Question: I've writing an app (kind of game) with words. So, I have WordsVC with 'CollectionView' (where every cell is a word). And when word (cell) is long tapped, I want to show popover with translation beside the cell.
But I can't add segue to cell (Xcode give me an error, kind of "can't compile").
So, I'm segueing from 'CollectionView' to TraslationVC(popover). And that is problem, because popover pops up in view collection's left top corner (I need beside tapped cell).
I couldn't fine answer, by searching. What can I do to achieve it?
Here's some code:
Preparation for segue in WordsVC:
'''
override func prepare(for segue: UIStoryboardSegue, sender: Any?) {
// for another segue
if segue.identifier == "fromWordsToWin" {
if let wvc = sender as? WordsViewController {
if let winVC = segue.destination as? WinningViewController {
winVC.completedLevel = wvc.currentLevel
winVC.levelsCount = wvc.dataSource.count()
winVC.resultTime = wvc.result
}
}
}
// here
if segue.identifier == "translationSegue" {
if let cell = sender as? WordCell {
if let tvc = segue.destination as? TranslationViewController {
tvc.text = cell.myLabel.text ?? "empty cell"
if let ppc = tvc.popoverPresentationController {
ppc.delegate = self
}
}
}
}
}
'''
Setting not modal style in WordsVC:
'''
func adaptivePresentationStyle(for controller: UIPresentationController) -> UIModalPresentationStyle {
return UIModalPresentationStyle.none
}
'''
Segueing (from WordsVC):
'''
@objc func longTap(_ sender: UIGestureRecognizer) {
print("long tap happend")
if let cell = sender.view as? WordCell {
performSegue(withIdentifier: "translationSegue", sender: cell)
}
'''
And setting size of popover in TranslatingVC:
'''
override var preferredContentSize: CGSize {
get {
if textView != nil && presentingViewController != nil {
return textView.sizeThatFits(presentingViewController!.view.bounds.size)
} else {
return super.preferredContentSize
}
}
set { super.preferredContentSize = newValue}
}
'''
How to do this?

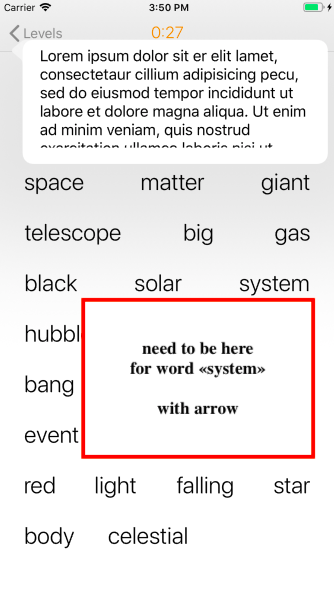
Answer: i've been advised to use popoverViewController.sourceView. So, it works well! I also added some setting of exact location of my popover. My code in prepareForSegue below (last 2 lines in code):
'''
if segue.identifier == "translationSegue" {
if let cell = sender as? WordCell {
if let tvc = segue.destination as? TranslationViewController {
tvc.text = cell.myLabel.text ?? "empty cell"
if let ppc = tvc.popoverPresentationController {
ppc.delegate = self
ppc.sourceView = cell
ppc.sourceRect = CGRect(x: cell.bounds.minX + cell.bounds.width / 5, y: cell.bounds.minY, width: 50, height: 50 )
}
}
}
}
'''
<URL>